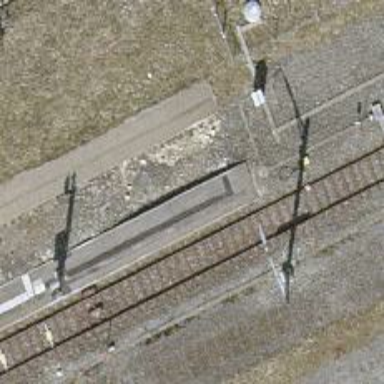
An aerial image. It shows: Close-up of railway platform edge.